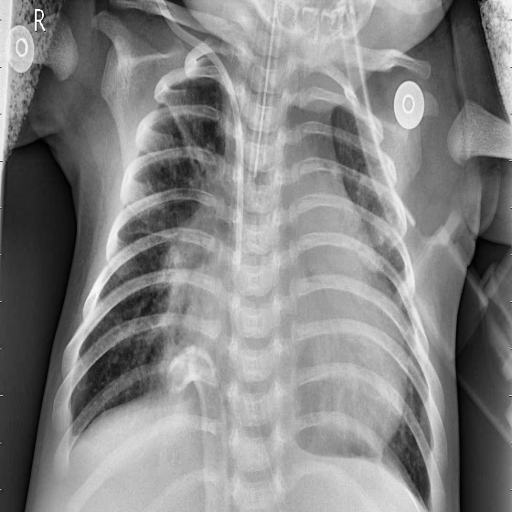
Finding: PNEUMONIA